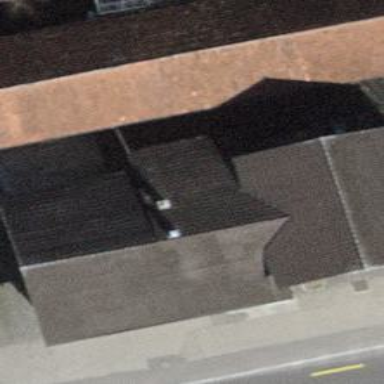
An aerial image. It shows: Restaurant in building.